Question: I have an assignment to "simulate a music machine on radio station". I have to use lists. So i decided to use a two dimensional list, so that it was possible to find the needed track faster. The structure is something like this:  Pardon my paint skills.
And the structs declaration is like this.
'''
struct TrackNode
{
int PlayLimit;
std::string TrackName;
TrackNode *NextTrack;
};
struct ArtistNode
{
std::string ArtistName;
ArtistNode *NextArtist;
TrackNode *NextTrack;
};
'''
What i don't understand is how to traverse such list. How to display artist name with track name when it is stored in artist node? How to know when i arrive at the next artist?
I don't need code, just basic principle. And please don't tell me to use something other, because i have to use multidimensional lists.
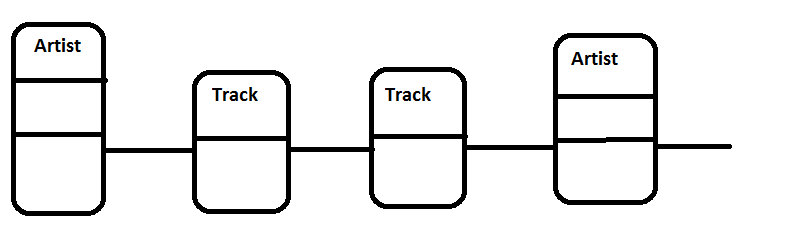
Answer: Roughly like this:
'''
ArtistNode* first_artist;
for( ArtistNode* artist = first_artist; artist != 0; artist = artist->NextArtist ){
for( TrackNode* track = artist->NextTrack; track != 0; track = track->NextTrack ){
cout << artist->ArtistName << ' ' << track->TrackName << endl;
}
}
'''
You have two dimension, so you you need a loop to walk your artist list, and for each artist, a nested loop to walk that artist's tracks.